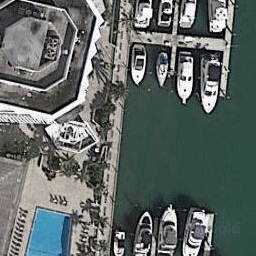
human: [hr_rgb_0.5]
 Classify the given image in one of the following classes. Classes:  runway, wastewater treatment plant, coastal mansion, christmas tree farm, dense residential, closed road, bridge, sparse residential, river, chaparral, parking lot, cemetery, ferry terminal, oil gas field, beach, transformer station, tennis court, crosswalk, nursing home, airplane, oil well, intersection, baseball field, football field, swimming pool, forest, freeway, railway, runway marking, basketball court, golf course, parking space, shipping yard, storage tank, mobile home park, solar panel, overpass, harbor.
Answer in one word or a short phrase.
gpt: harbor